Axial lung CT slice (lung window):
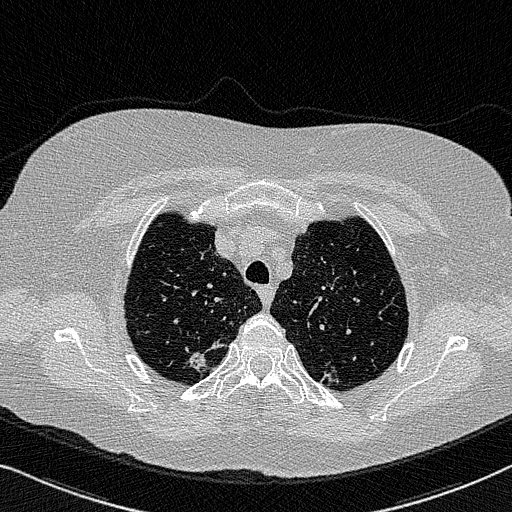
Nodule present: yes
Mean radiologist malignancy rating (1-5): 4.25